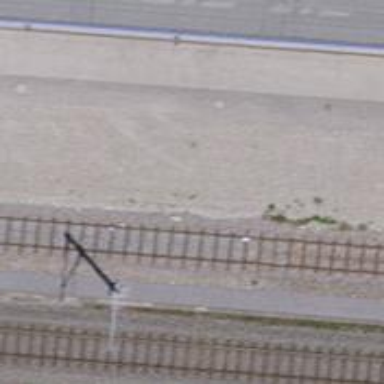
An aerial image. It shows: Abandoned railway spur.